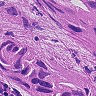
Metastatic tissue present: yes